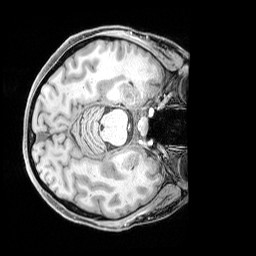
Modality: T1w
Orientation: axial
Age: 48
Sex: female
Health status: healthy
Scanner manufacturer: siemens
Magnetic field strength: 3 T
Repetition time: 1.65 s
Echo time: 0.00182 s